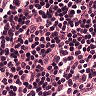
Metastatic tissue present: no